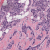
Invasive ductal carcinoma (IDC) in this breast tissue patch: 1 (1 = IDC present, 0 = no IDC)